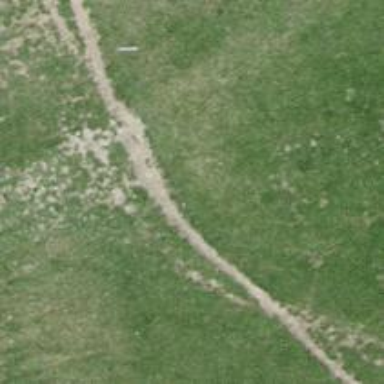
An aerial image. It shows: Grass path.